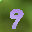
Label: 9